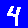
Digit: 4